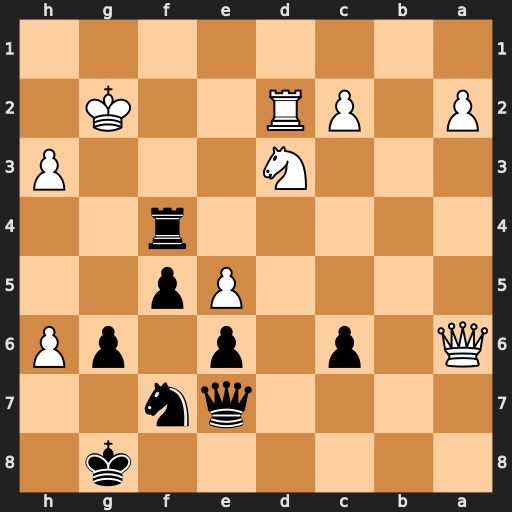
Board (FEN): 6k1/4qn2/Q1p1p1pP/4Pp2/5r2/3N3P/P1PR2K1/8
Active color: b
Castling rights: -
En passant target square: -
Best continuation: Qg5+ Kh2 Rf3